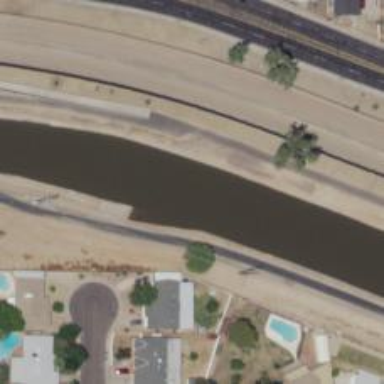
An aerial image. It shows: Canal.